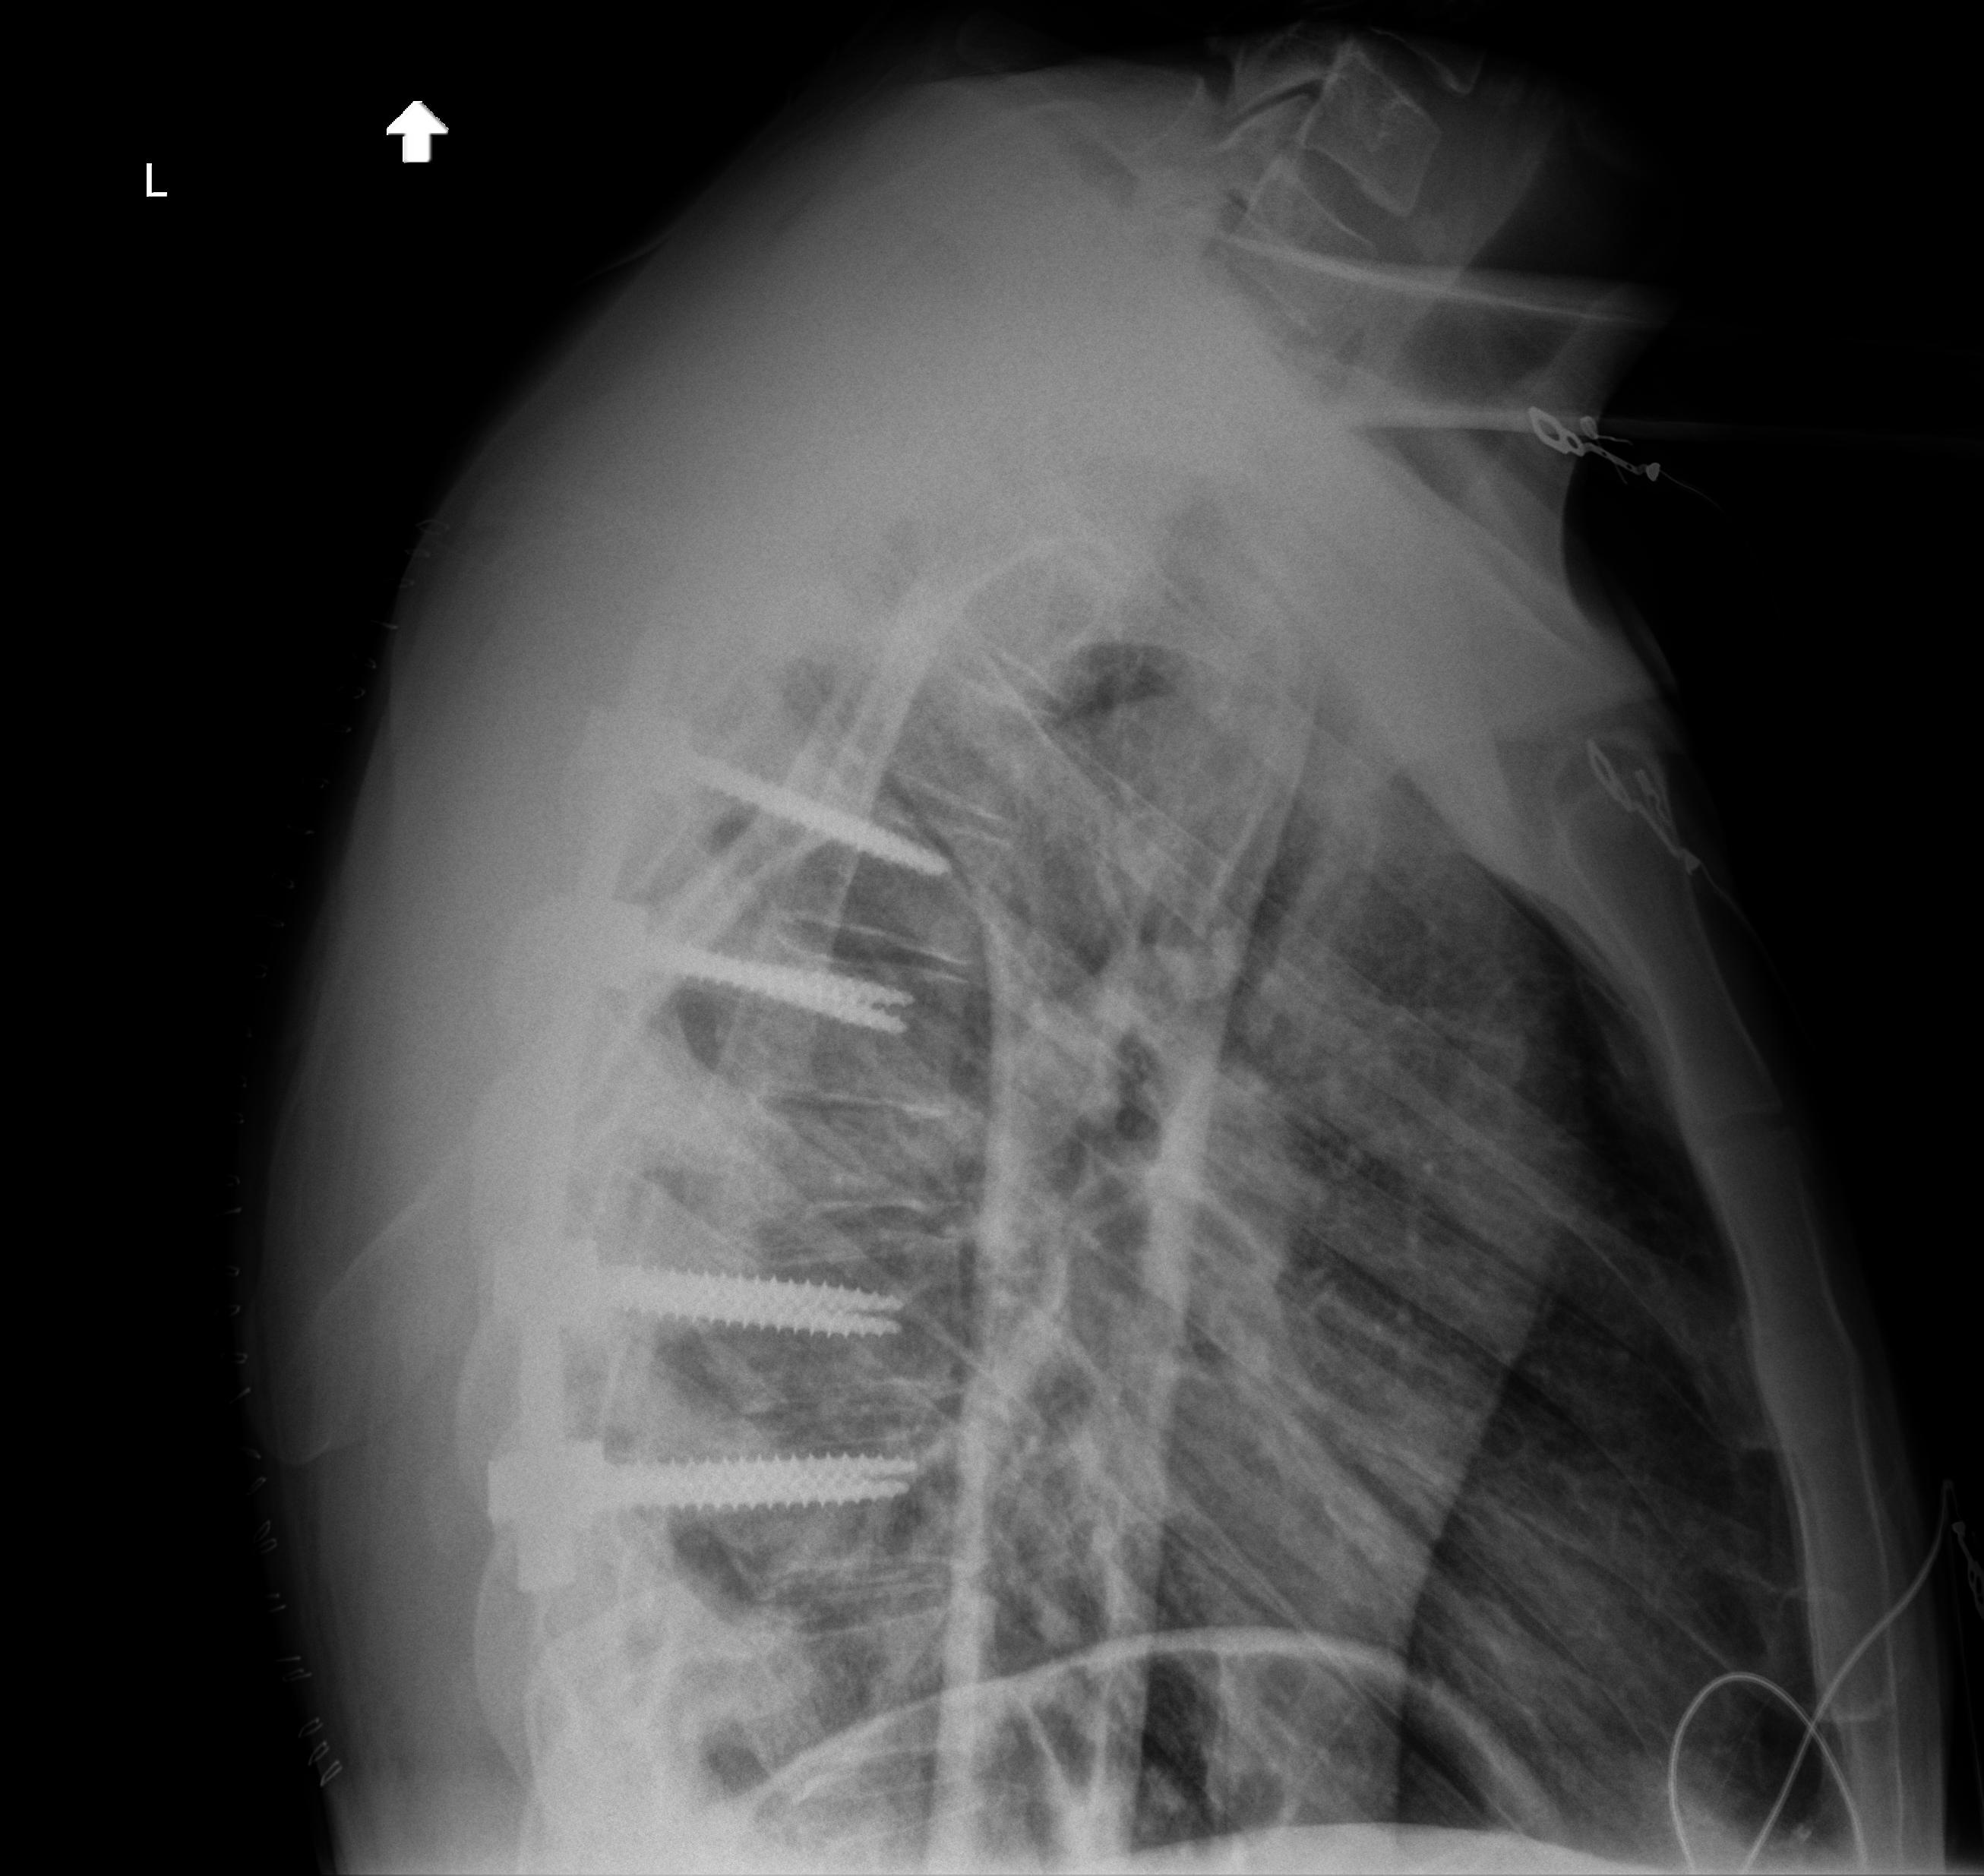
View: LATERAL
Implant manufacturer: nuvasive reline